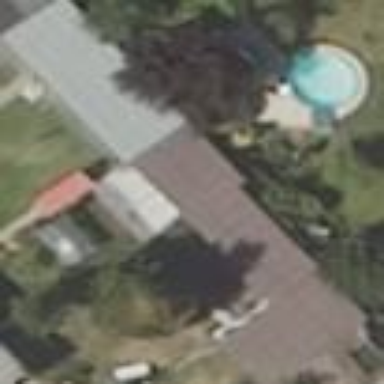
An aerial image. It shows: Shed.